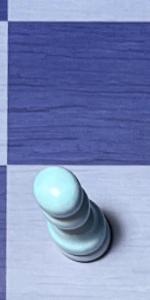
Label: Pawn_White